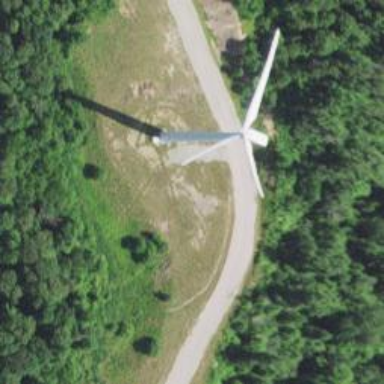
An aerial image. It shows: Wind generator with horizontal axis. The generator is wind turbine.